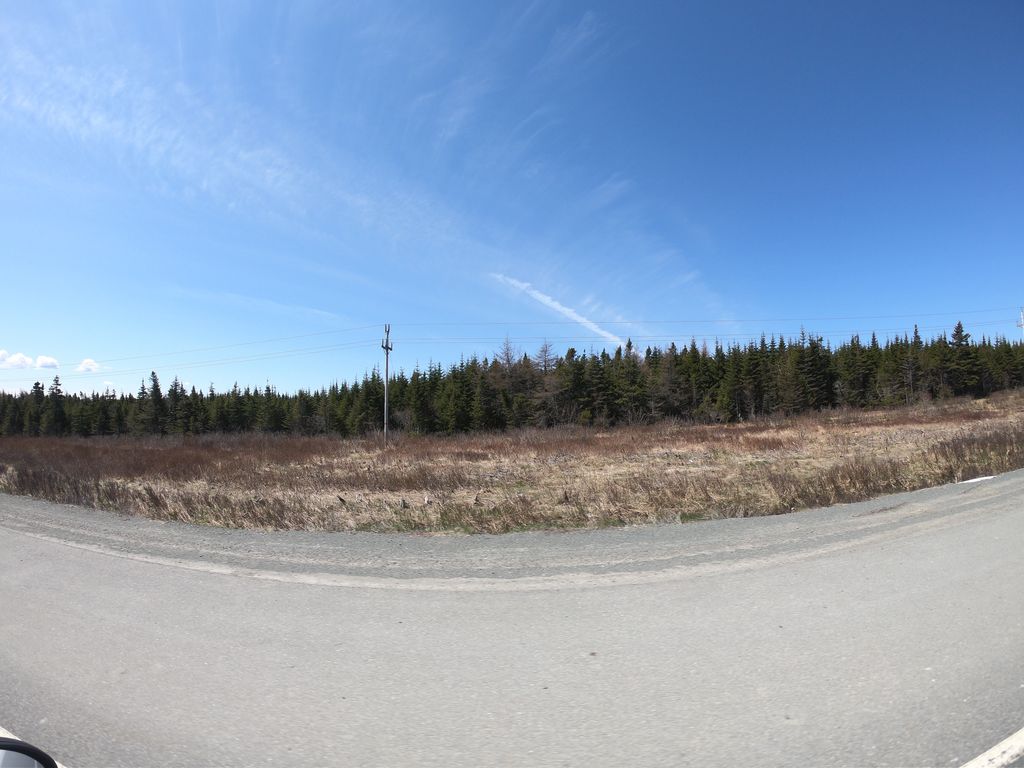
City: st_johns